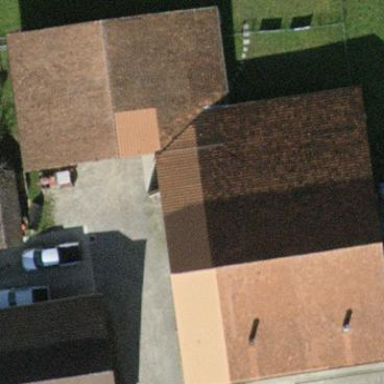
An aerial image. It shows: Gabled roof on farm auxiliary building.